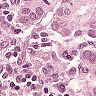
Metastatic tissue present: yes